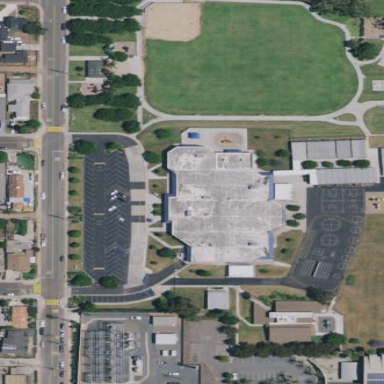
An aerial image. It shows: School building.